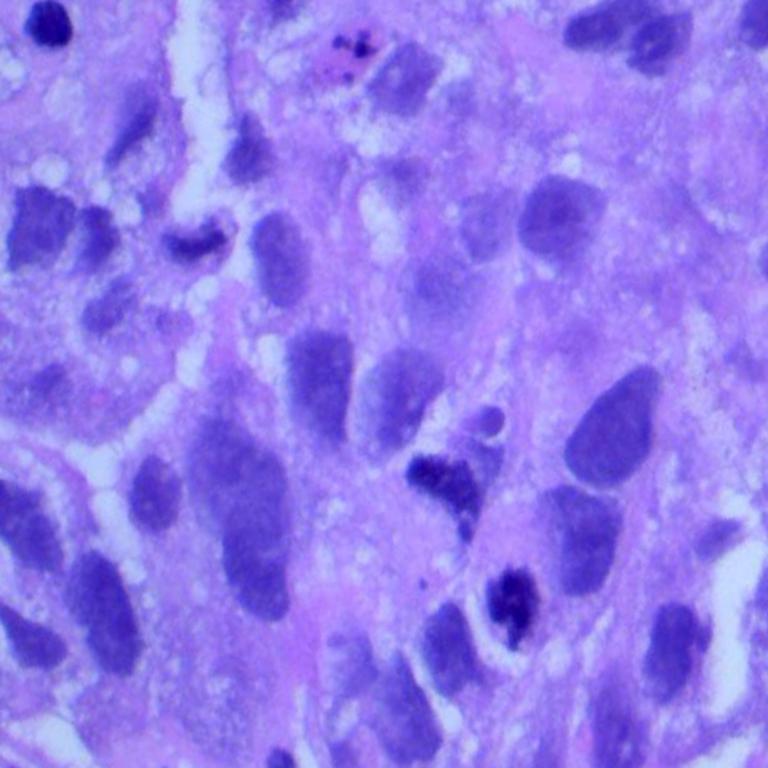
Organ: lung
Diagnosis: squamous carcinomas